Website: macys
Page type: delivery-shipping
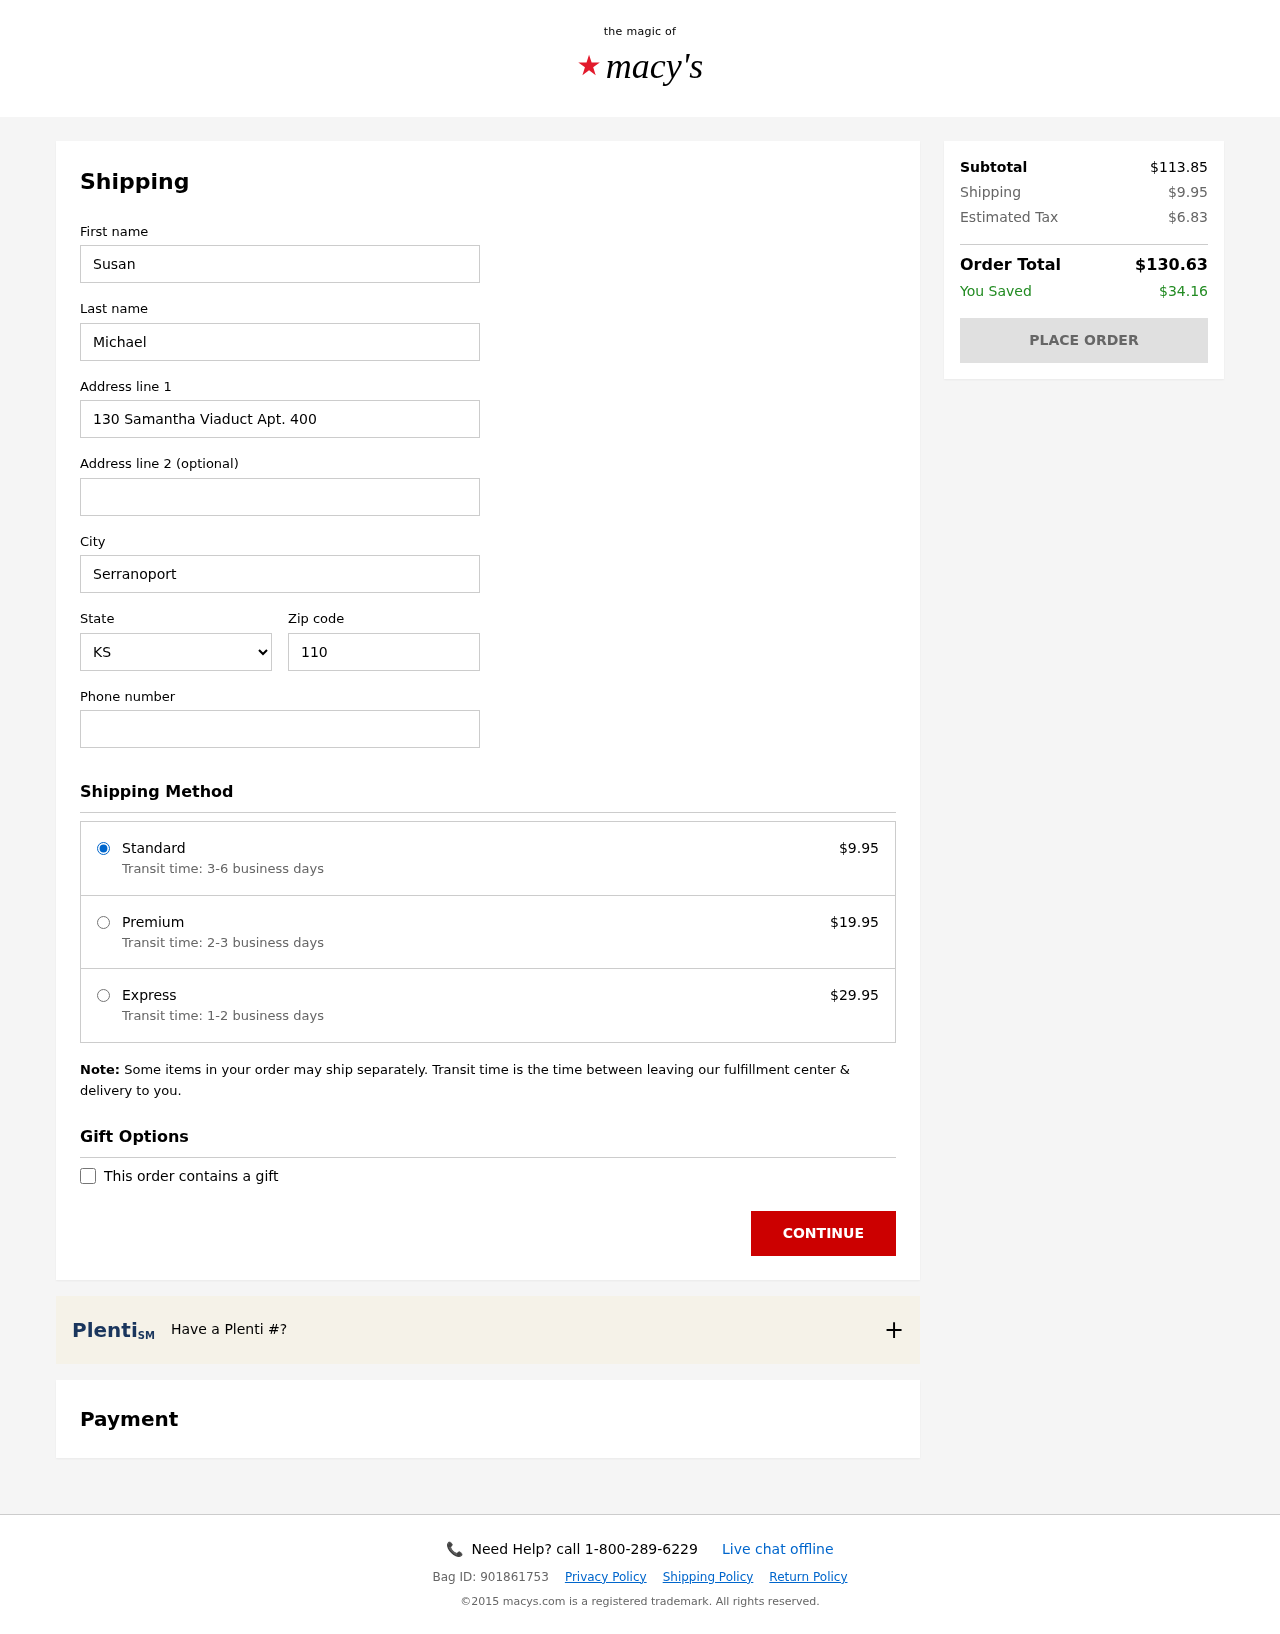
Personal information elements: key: PII_CITY
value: Serranoport
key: PII_FIRSTNAME
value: Susan
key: PII_LASTNAME
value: Michael
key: PII_PHONE
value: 7116507774
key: PII_POSTCODE
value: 11032
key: PII_STATE_ABBR
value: KS
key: PII_STREET
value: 130 Samantha Viaduct Apt. 400
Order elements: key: ORDER_SHIPPING_COST
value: $9.95
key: ORDER_SHIPPING_PREMIUM
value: $19.95
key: ORDER_SHIPPING_EXPRESS
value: $29.95
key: ORDER_SUBTOTAL
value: $113.85
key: ORDER_TAX
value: $6.83
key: ORDER_TOTAL
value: $130.63
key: ORDER_SAVINGS
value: $34.16